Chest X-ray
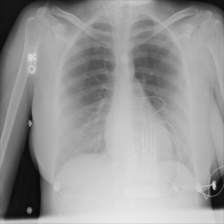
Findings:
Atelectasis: negative
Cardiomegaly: negative
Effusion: negative
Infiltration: negative
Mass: negative
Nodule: negative
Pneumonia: negative
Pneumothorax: negative
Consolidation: negative
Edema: negative
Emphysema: negative
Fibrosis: negative
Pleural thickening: negative
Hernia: negative